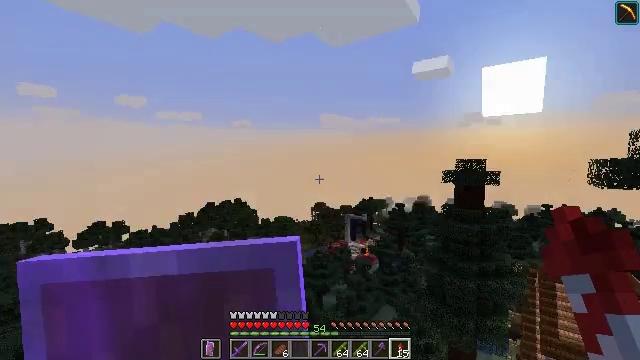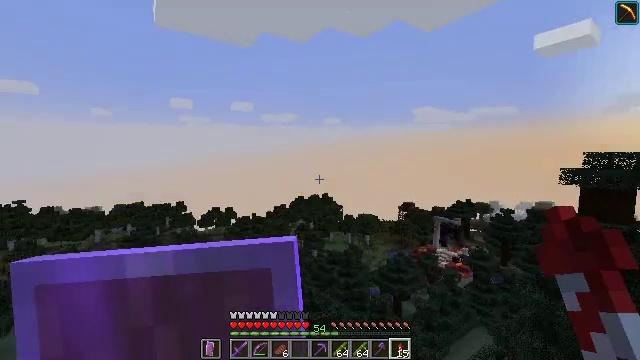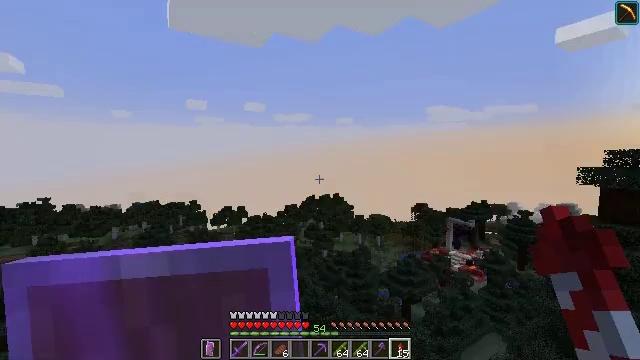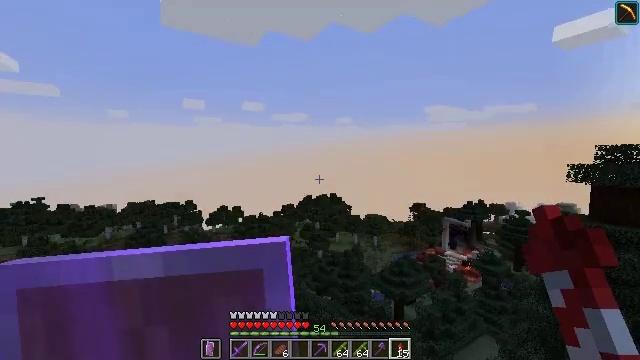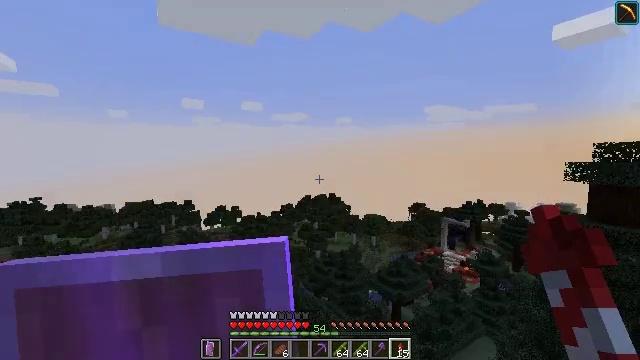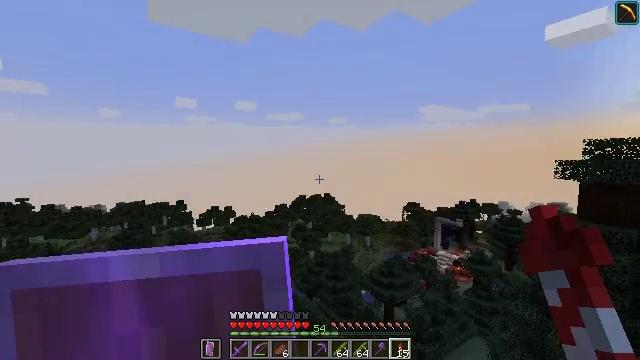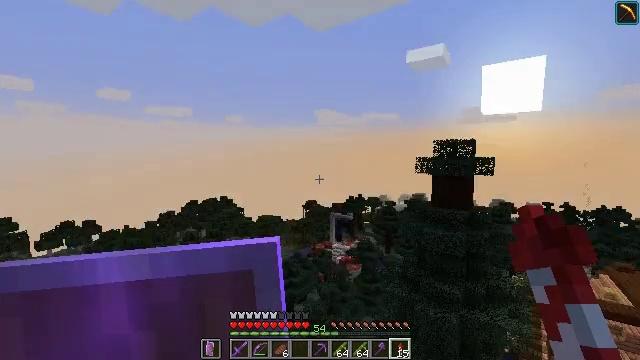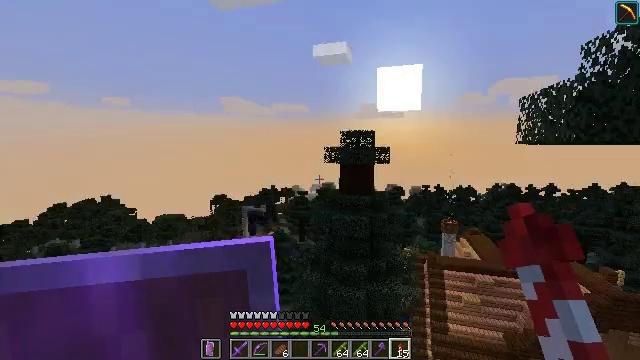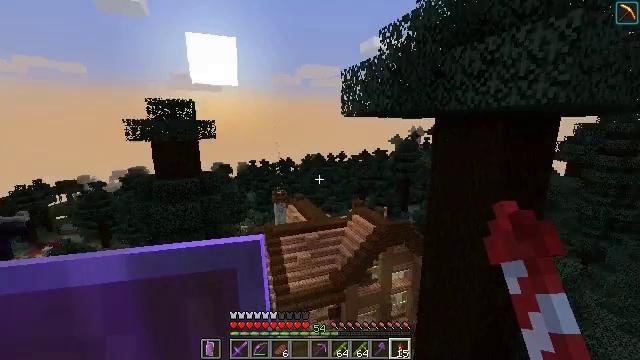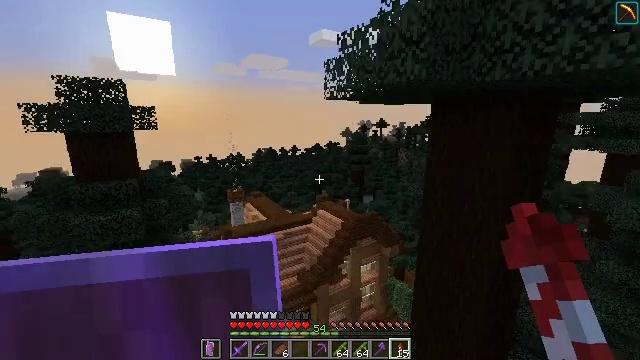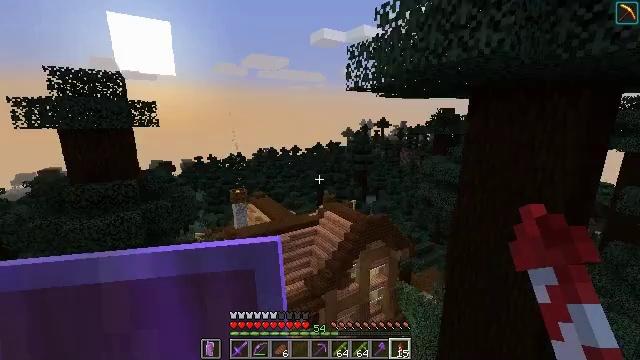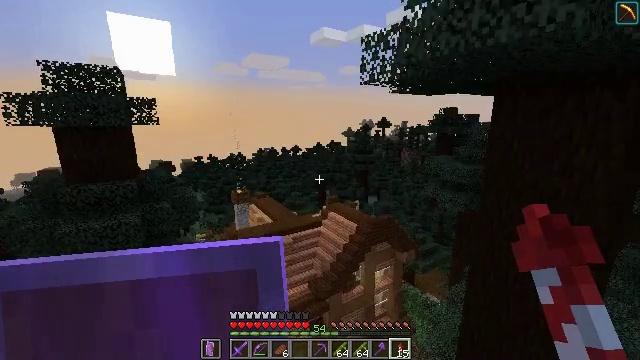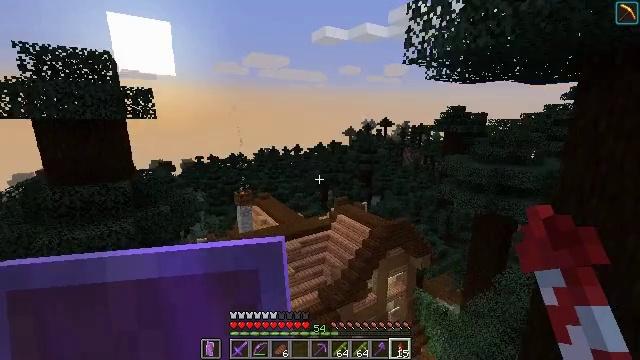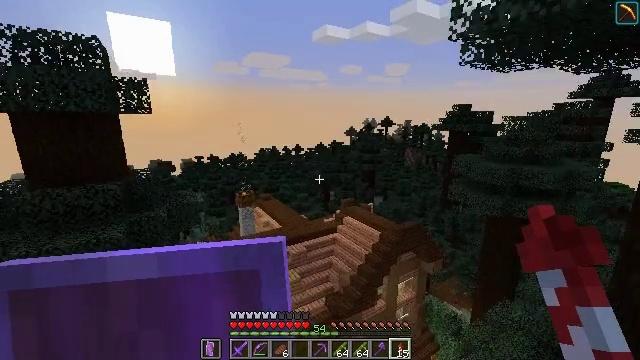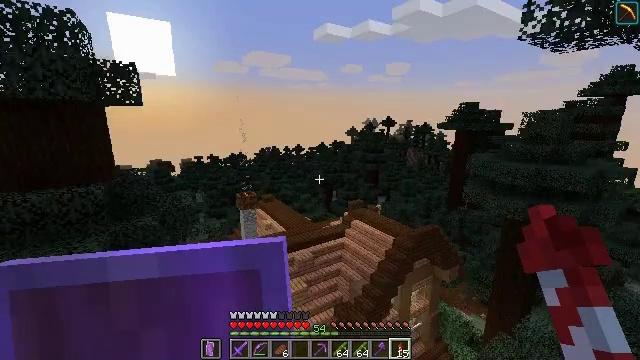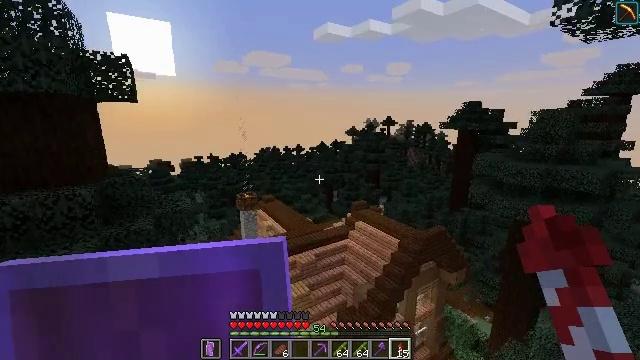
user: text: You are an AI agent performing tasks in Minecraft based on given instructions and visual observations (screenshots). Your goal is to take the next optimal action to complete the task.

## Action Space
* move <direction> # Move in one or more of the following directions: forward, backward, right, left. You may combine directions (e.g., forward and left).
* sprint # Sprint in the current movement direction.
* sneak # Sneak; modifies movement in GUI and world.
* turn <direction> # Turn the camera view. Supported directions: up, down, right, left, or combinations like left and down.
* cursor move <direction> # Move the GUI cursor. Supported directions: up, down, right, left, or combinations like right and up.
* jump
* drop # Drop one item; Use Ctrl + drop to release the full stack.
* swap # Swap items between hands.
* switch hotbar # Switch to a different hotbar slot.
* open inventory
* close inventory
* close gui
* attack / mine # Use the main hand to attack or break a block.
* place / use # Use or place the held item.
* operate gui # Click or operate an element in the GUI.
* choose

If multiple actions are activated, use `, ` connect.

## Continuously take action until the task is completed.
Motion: motion action
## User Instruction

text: Break the spruce log from the tree.
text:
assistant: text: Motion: turn left
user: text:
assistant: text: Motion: turn left
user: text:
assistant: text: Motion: no_op
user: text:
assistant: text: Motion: no_op
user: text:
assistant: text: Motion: no_op
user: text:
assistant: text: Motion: turn right
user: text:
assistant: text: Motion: turn right and down
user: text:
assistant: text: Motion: turn right and down
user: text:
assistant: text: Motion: turn right and down
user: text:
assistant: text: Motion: no_op
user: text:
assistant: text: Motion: no_op
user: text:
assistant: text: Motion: no_op
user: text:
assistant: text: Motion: no_op
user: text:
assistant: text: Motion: no_op
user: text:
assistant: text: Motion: no_op
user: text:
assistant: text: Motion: no_op
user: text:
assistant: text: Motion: no_op
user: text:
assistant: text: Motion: no_op
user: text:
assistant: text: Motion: turn right and down
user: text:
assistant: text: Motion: turn right and down
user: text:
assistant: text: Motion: turn right and down
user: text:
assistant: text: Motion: no_op
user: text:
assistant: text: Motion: no_op
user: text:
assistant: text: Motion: no_op
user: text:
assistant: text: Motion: turn right and down
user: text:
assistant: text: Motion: turn right and down
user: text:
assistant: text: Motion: turn right and down
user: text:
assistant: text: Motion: turn right and up
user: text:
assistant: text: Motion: turn right
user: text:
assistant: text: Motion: turn right and up